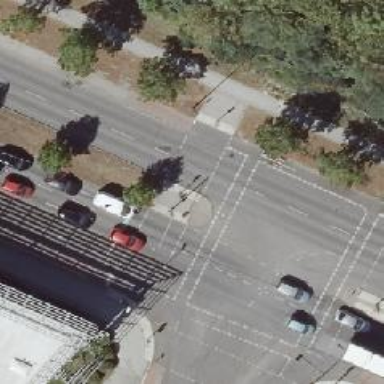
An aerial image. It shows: Road crossing with traffic signals.